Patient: sex M, age 29
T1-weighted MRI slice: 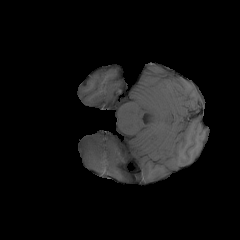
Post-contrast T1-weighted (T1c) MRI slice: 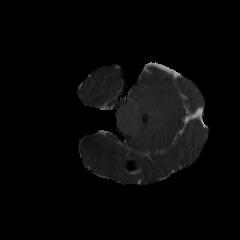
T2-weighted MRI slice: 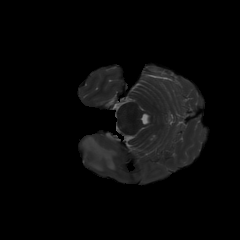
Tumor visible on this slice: yes
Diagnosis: Astrocytoma, IDH-mutant
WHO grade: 4